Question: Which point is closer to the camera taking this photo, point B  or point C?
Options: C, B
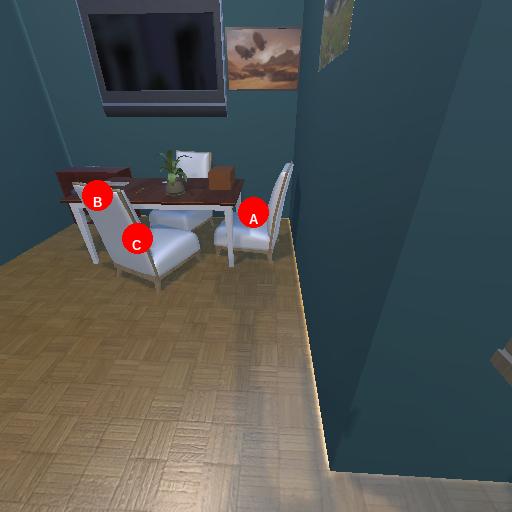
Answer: C